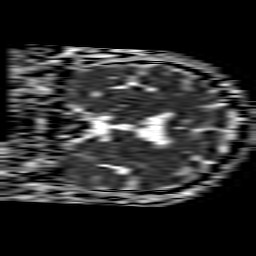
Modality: ADC
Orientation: coronal
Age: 65
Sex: female
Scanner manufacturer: philips
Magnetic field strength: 1.5 T
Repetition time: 4.0 s
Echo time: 0.09411 s